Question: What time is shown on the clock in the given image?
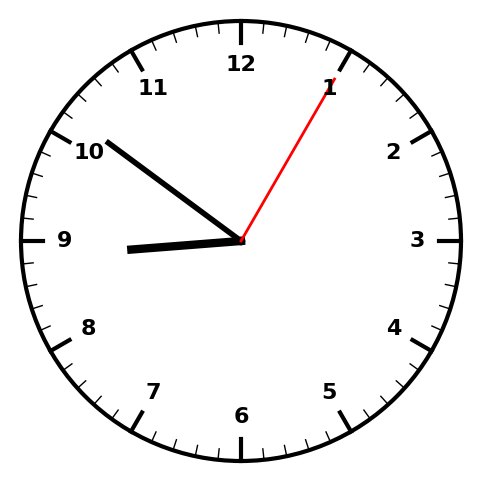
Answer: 08:51:05